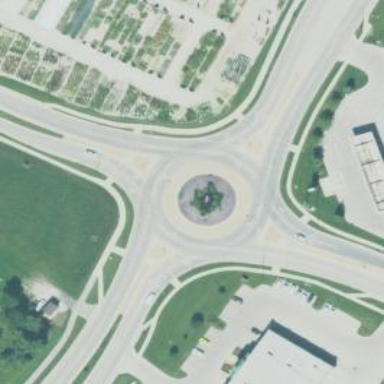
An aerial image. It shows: Secondary road around roundabout.